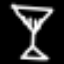
Label: hourglass